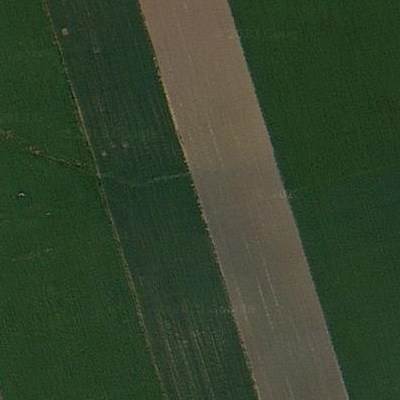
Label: bField